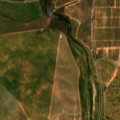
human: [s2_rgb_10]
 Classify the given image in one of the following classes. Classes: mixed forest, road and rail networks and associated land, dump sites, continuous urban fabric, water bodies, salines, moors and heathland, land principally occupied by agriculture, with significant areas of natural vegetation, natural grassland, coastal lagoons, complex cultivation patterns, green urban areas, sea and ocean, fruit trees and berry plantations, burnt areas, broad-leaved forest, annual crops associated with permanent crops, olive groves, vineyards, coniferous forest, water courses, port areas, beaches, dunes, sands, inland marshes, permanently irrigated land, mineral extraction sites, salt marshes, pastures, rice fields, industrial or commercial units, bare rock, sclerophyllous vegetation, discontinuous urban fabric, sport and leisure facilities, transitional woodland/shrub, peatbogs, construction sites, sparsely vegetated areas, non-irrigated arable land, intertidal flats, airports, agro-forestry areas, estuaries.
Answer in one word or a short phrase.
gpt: continuous urban fabric